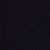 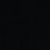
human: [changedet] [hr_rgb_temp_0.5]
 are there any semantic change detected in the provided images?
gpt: There is no change to mention.